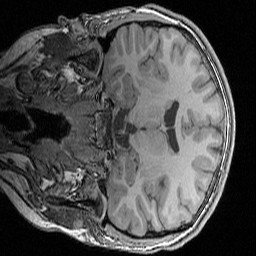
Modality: T1w
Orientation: coronal
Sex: male
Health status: ill
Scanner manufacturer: siemens
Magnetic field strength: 3 T
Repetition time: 1.57 s
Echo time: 0.00342 s